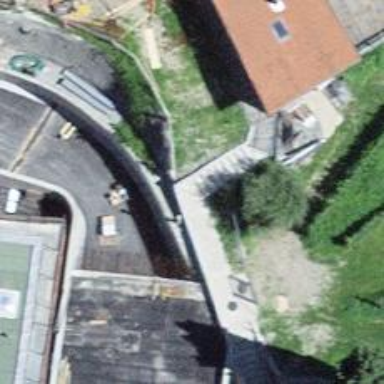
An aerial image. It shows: Road with steps.